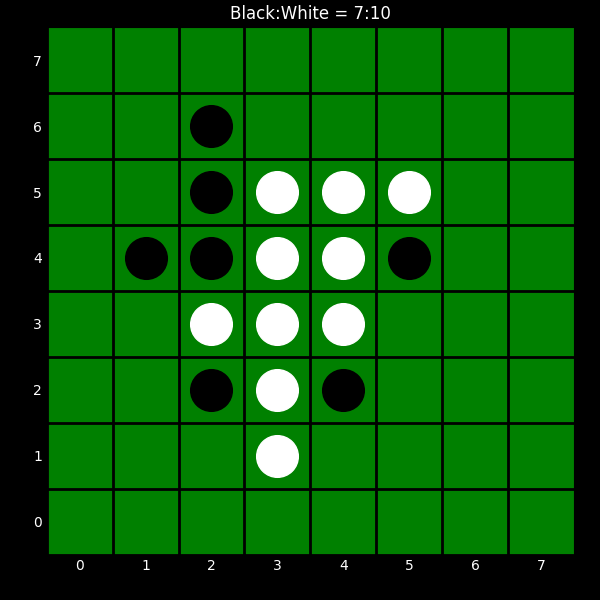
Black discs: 7
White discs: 10